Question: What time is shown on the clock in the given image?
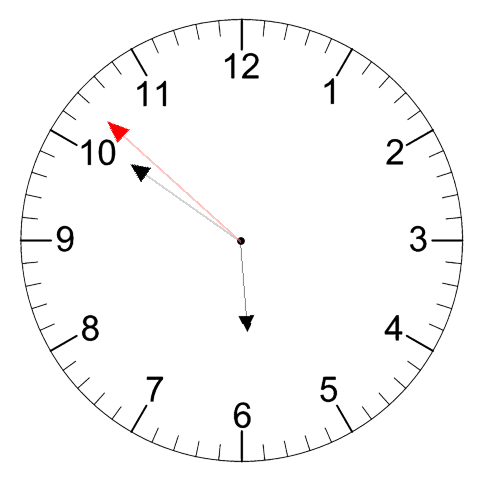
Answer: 05:50:52